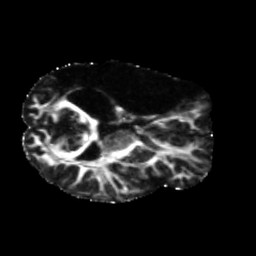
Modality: FA
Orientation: axial
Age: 40
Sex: male
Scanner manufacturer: siemens
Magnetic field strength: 3 T
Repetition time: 5.47 s
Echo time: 0.0854 s